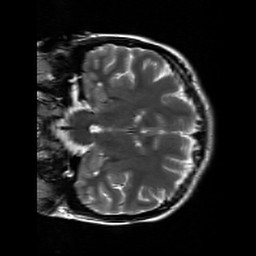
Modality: T2w
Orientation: coronal
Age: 18
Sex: female
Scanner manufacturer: siemens
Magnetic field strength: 3 T
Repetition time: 7 s
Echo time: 0.09 s